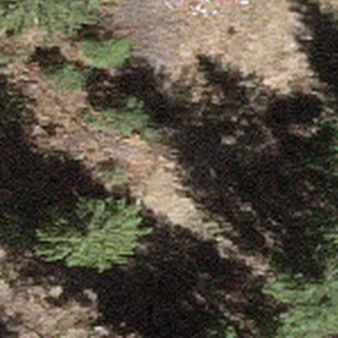
Label: other